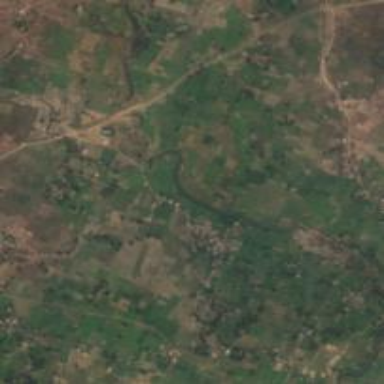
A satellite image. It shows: Village.